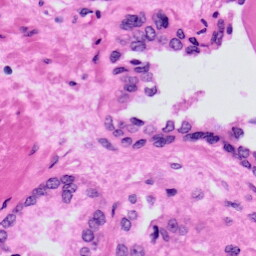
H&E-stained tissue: Prostate